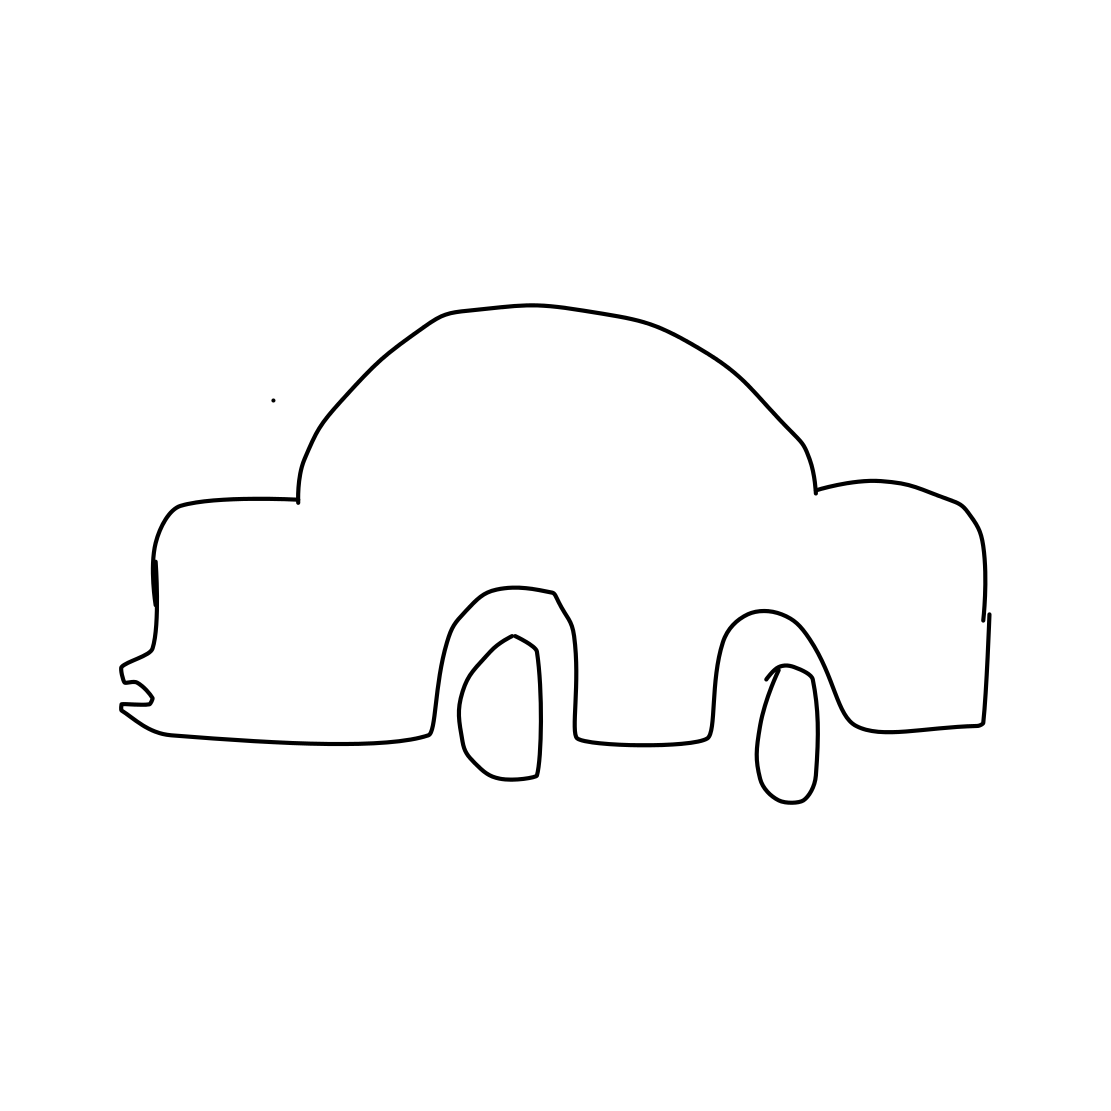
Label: car (sedan)